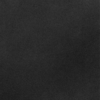
Label: dusty